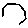
Label: hexagon